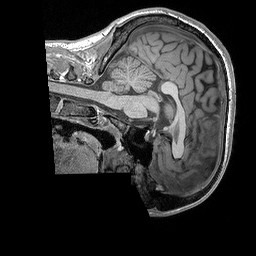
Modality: T1w
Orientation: sagittal
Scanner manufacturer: siemens
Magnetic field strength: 3 T
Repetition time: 2.3 s
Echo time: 0.00298 s